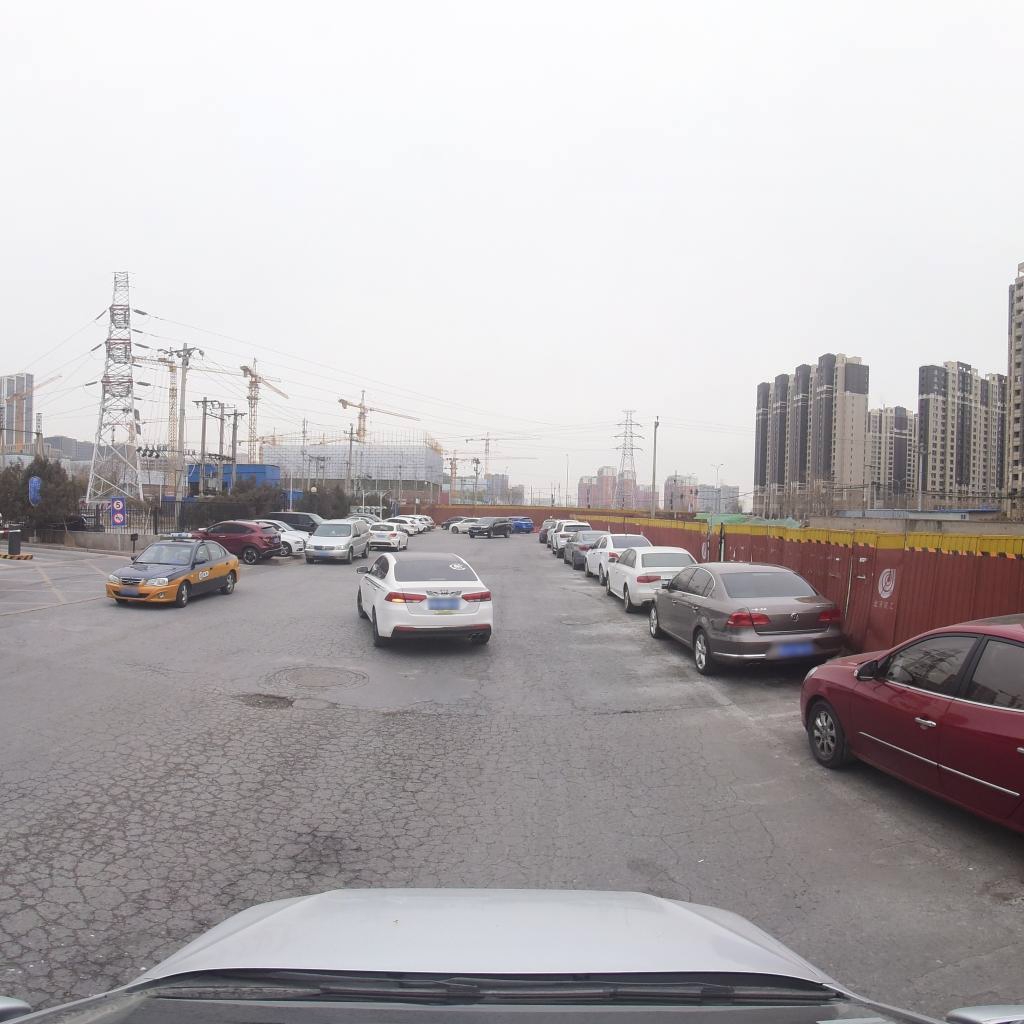
Region: Fengtai
Road damage annotations: pothole, pothole, manhole cover, alligator crack, pothole, manhole cover, pothole